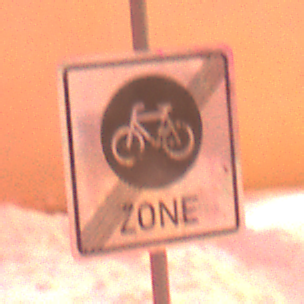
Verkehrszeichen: EndeFahrradzone
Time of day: Night
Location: Outdoor (Urban)
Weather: Overcast
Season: Winter
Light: Artificial